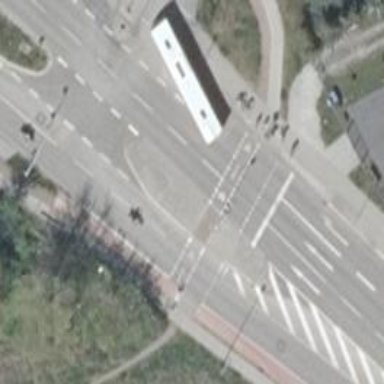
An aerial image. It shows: Crossing along path.